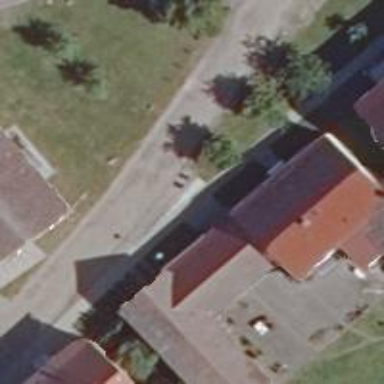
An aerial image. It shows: Gabled house with the roof oriented along the building.